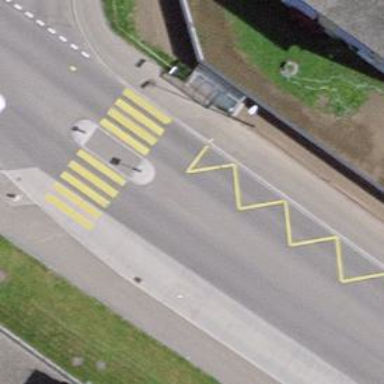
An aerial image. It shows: Bus stop with stop position for public transport.